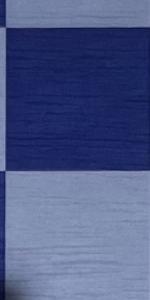
Label: Empty